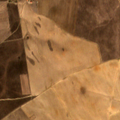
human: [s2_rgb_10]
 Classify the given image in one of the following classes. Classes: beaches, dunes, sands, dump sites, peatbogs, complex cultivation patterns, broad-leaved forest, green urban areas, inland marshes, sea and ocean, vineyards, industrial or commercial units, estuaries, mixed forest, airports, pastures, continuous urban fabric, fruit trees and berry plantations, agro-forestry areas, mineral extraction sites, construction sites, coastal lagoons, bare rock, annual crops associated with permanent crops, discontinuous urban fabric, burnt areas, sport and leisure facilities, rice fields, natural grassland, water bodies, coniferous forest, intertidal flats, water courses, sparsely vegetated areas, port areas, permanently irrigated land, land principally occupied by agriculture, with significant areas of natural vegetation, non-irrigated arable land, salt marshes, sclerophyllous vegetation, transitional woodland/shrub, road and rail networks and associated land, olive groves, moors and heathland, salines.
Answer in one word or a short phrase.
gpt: non-irrigated arable land